Field crop: maize
Growth stage: 2
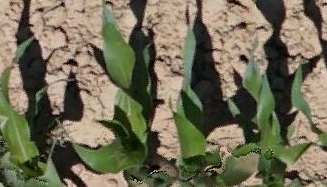
Species: maize